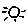
Label: sun